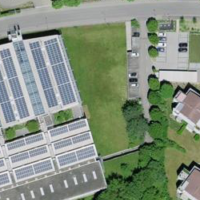
EUNIS habitat code: 54
Species observed at this site:
Thymus pulegioides
Urtica dioica
Centaurea scabiosa
Acer campestre